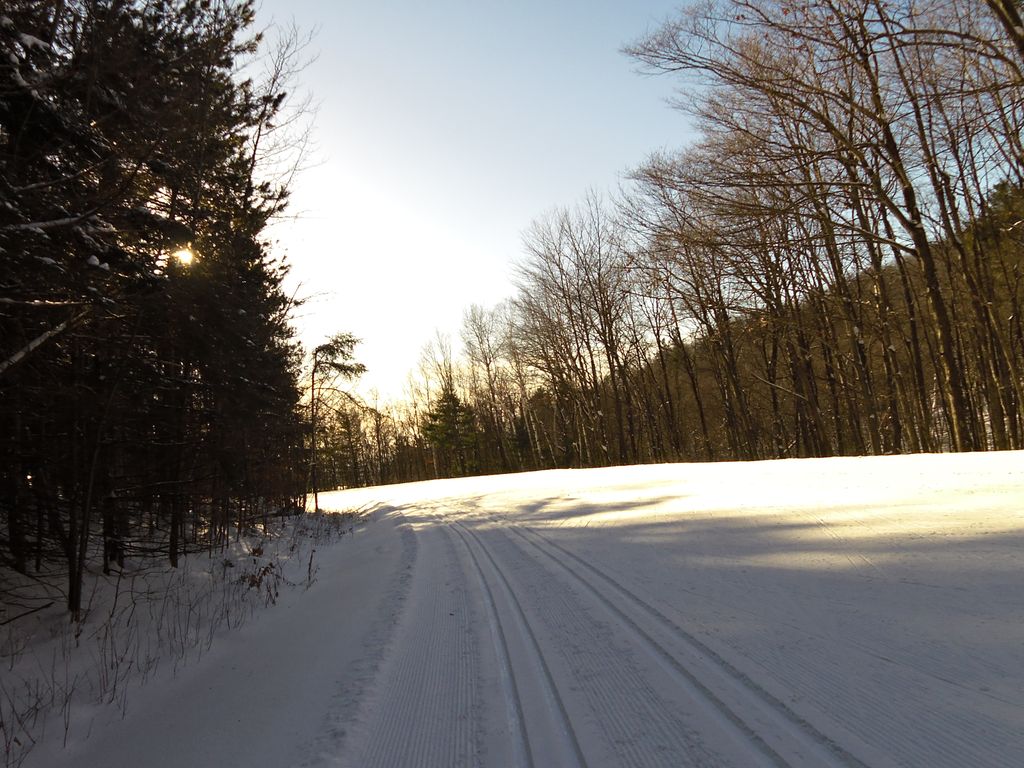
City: ottawa-gatineau